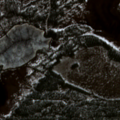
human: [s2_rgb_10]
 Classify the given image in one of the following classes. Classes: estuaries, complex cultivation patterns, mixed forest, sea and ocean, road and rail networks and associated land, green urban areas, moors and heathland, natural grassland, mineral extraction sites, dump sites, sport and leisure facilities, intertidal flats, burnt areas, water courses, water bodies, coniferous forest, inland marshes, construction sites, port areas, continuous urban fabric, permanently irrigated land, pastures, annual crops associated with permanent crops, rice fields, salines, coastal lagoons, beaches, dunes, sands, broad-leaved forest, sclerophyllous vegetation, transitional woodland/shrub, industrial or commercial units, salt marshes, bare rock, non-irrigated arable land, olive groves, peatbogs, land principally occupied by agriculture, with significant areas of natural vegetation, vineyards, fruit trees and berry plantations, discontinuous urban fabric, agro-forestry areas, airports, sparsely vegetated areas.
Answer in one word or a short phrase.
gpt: coniferous forest, mixed forest, transitional woodland/shrub, peatbogs, water bodies